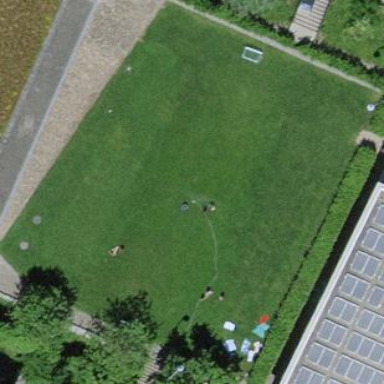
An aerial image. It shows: Multi-sport pitch with grass surface.